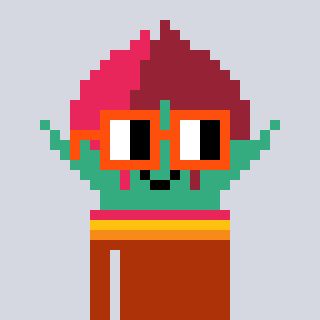
a pixel art character with square orange glasses, a rosebud-shaped head and a hotbrown-colored body on a cool background